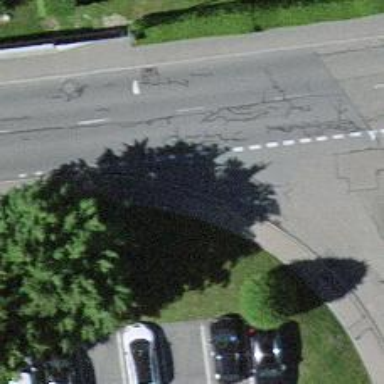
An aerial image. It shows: Asphalt sidewalk.